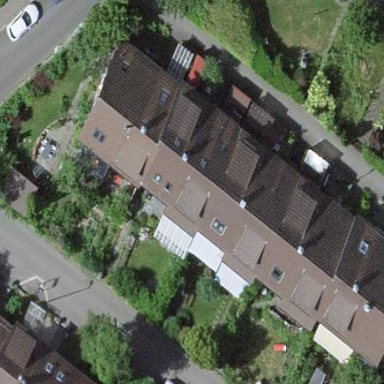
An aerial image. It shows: Terrace-style building with gabled roof.